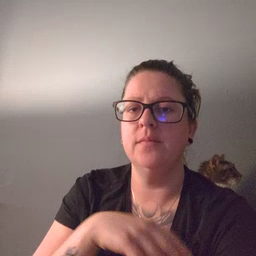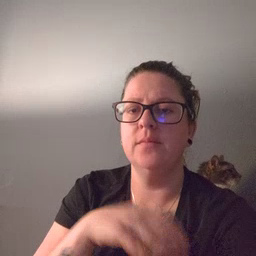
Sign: shower